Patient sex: M
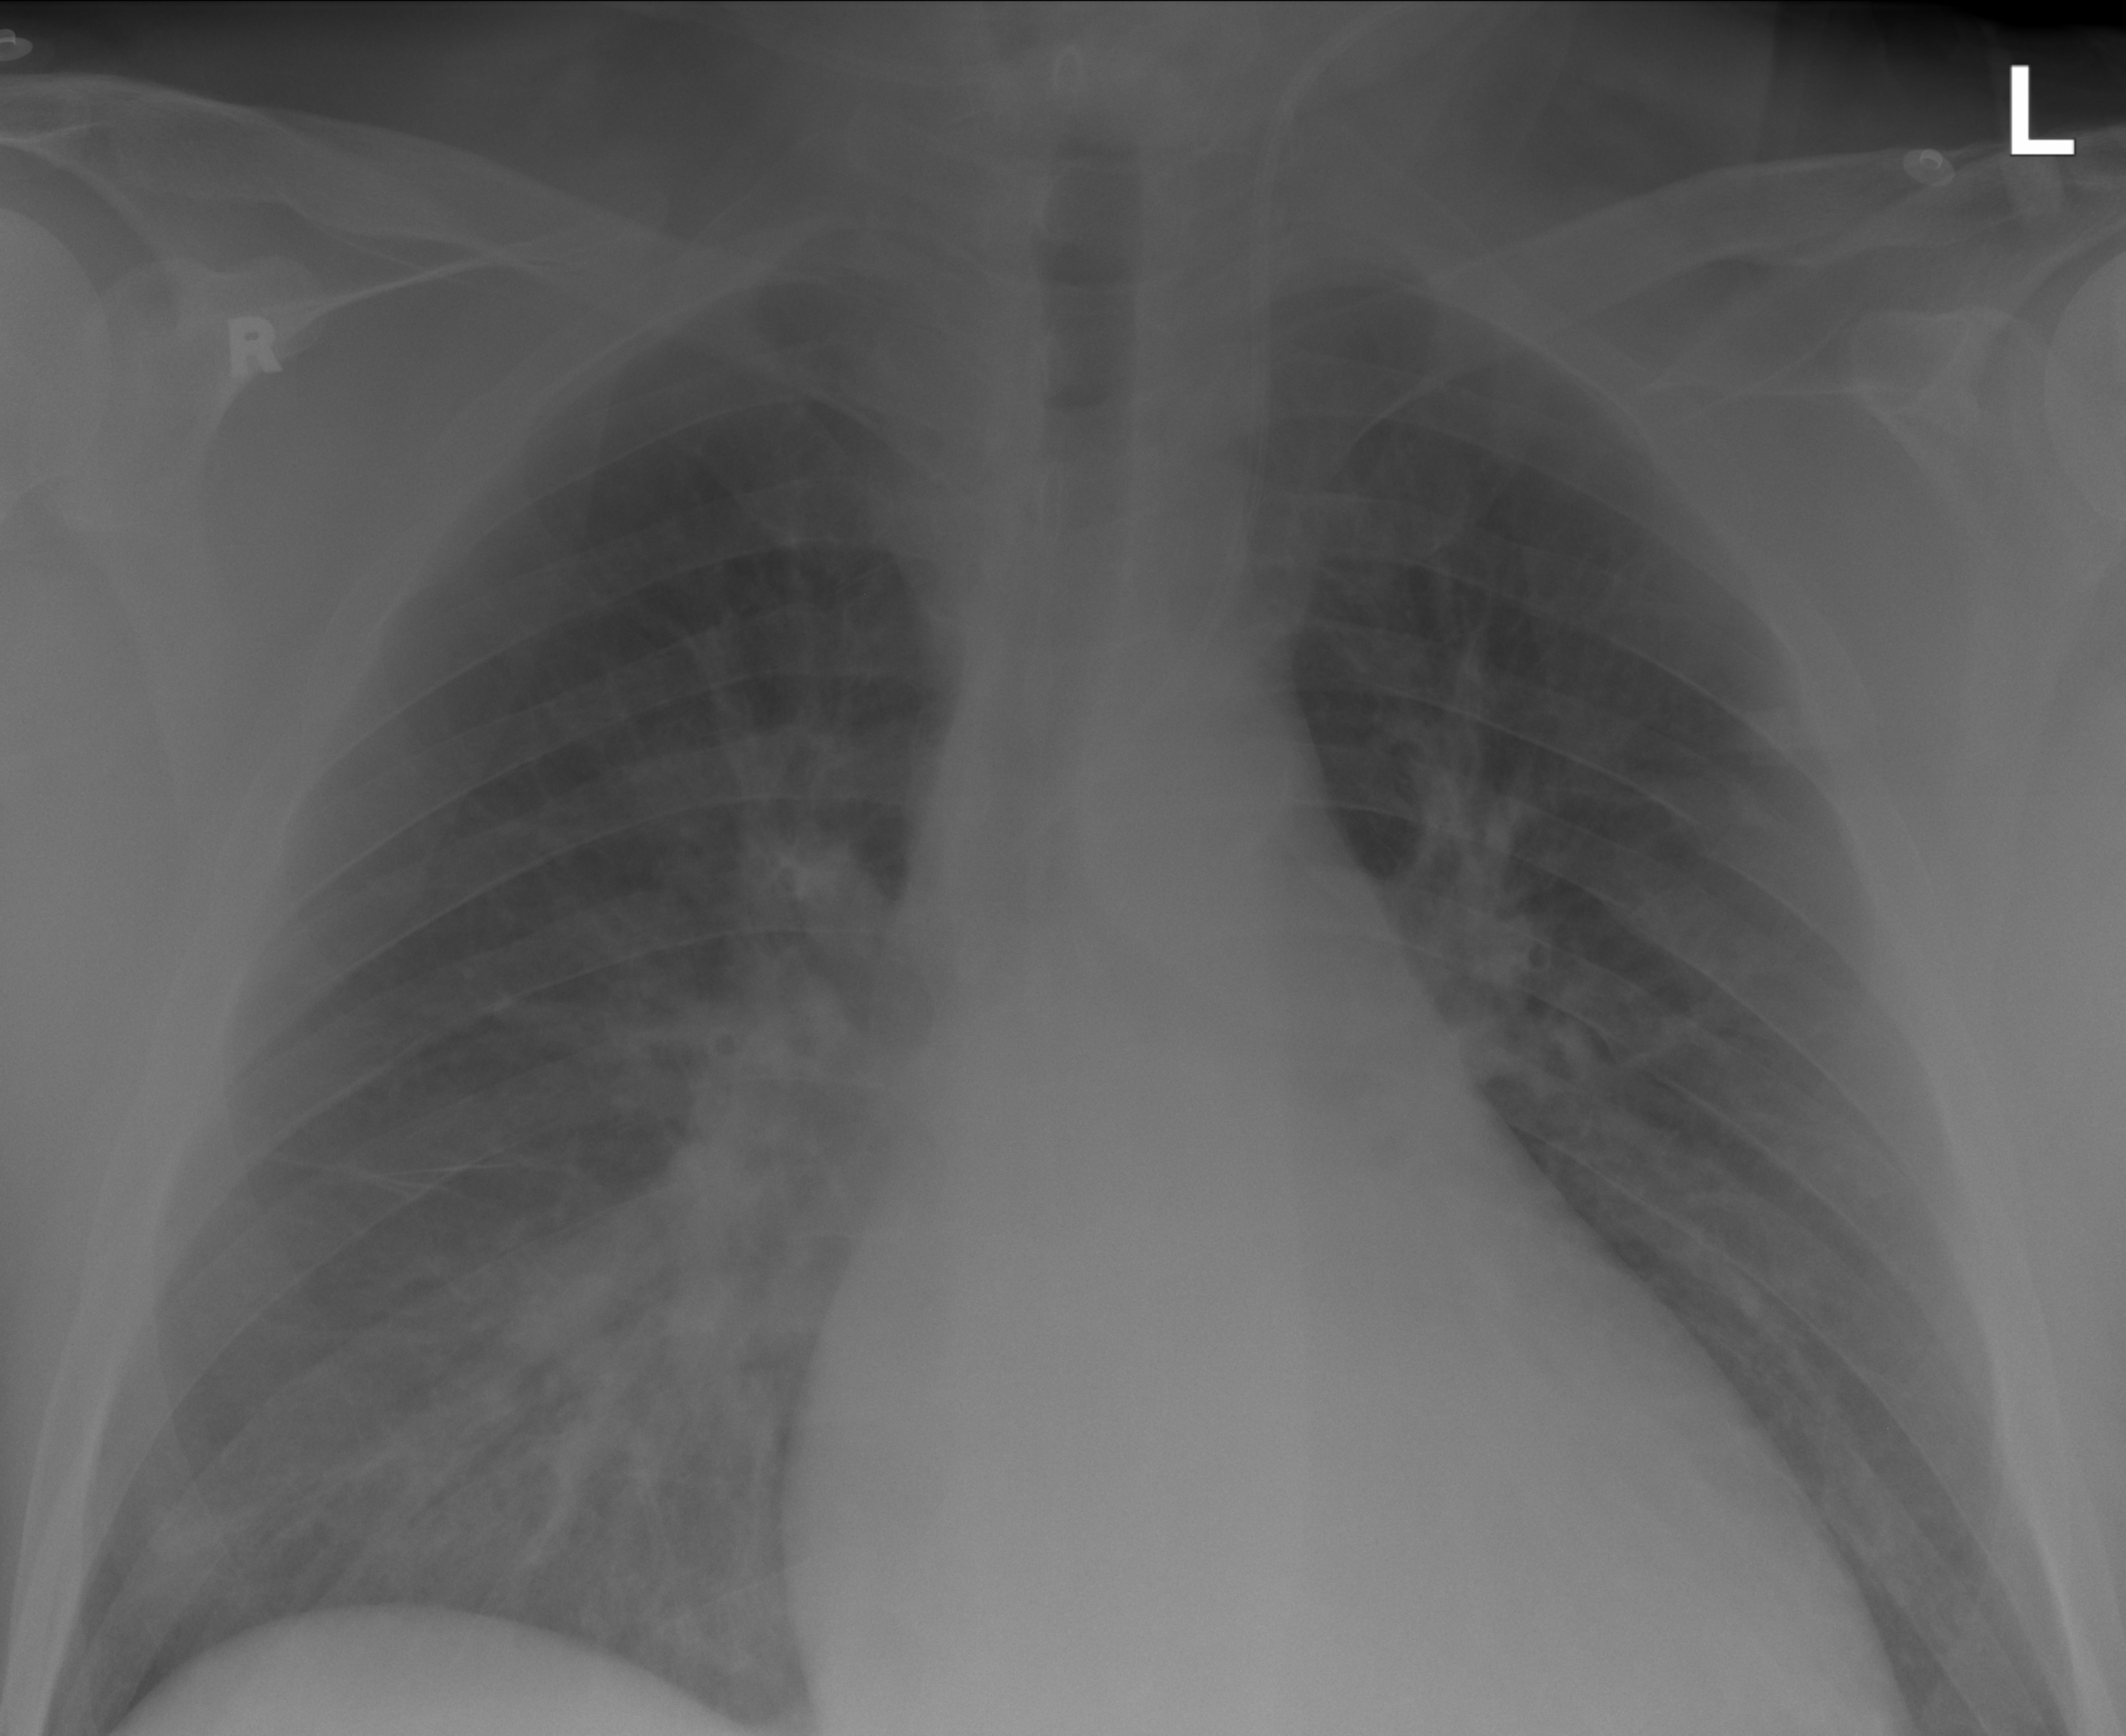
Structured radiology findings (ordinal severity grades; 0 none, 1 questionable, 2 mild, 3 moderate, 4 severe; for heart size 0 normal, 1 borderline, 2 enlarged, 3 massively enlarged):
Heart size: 2
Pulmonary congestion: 2
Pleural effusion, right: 0
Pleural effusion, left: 0
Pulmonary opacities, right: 2
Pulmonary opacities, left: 0
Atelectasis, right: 0
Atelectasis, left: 0